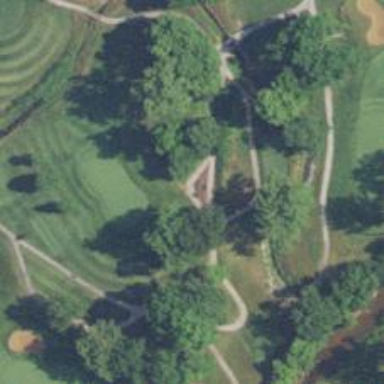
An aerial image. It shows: Path designated for golf carts.